Aerial crown-view tile of a tropical tree (Barro Colorado Island, Panama), acquired 20250217:
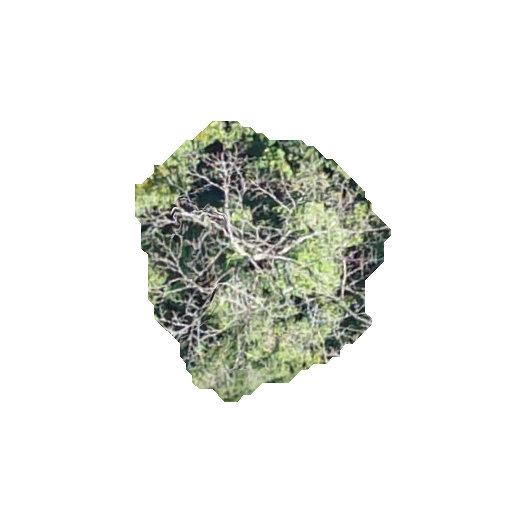
Species: Tabebuia rosea
GBIF accepted scientific name: Tabebuia rosea
Crown area: 72.895 m²